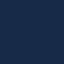
Label: SeaLake